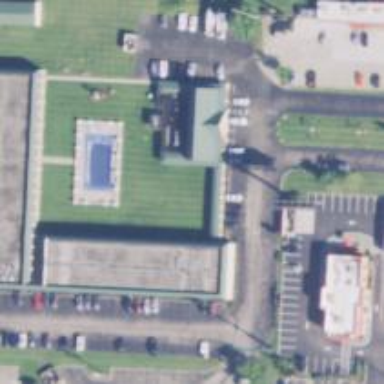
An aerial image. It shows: Motel building.